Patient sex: M
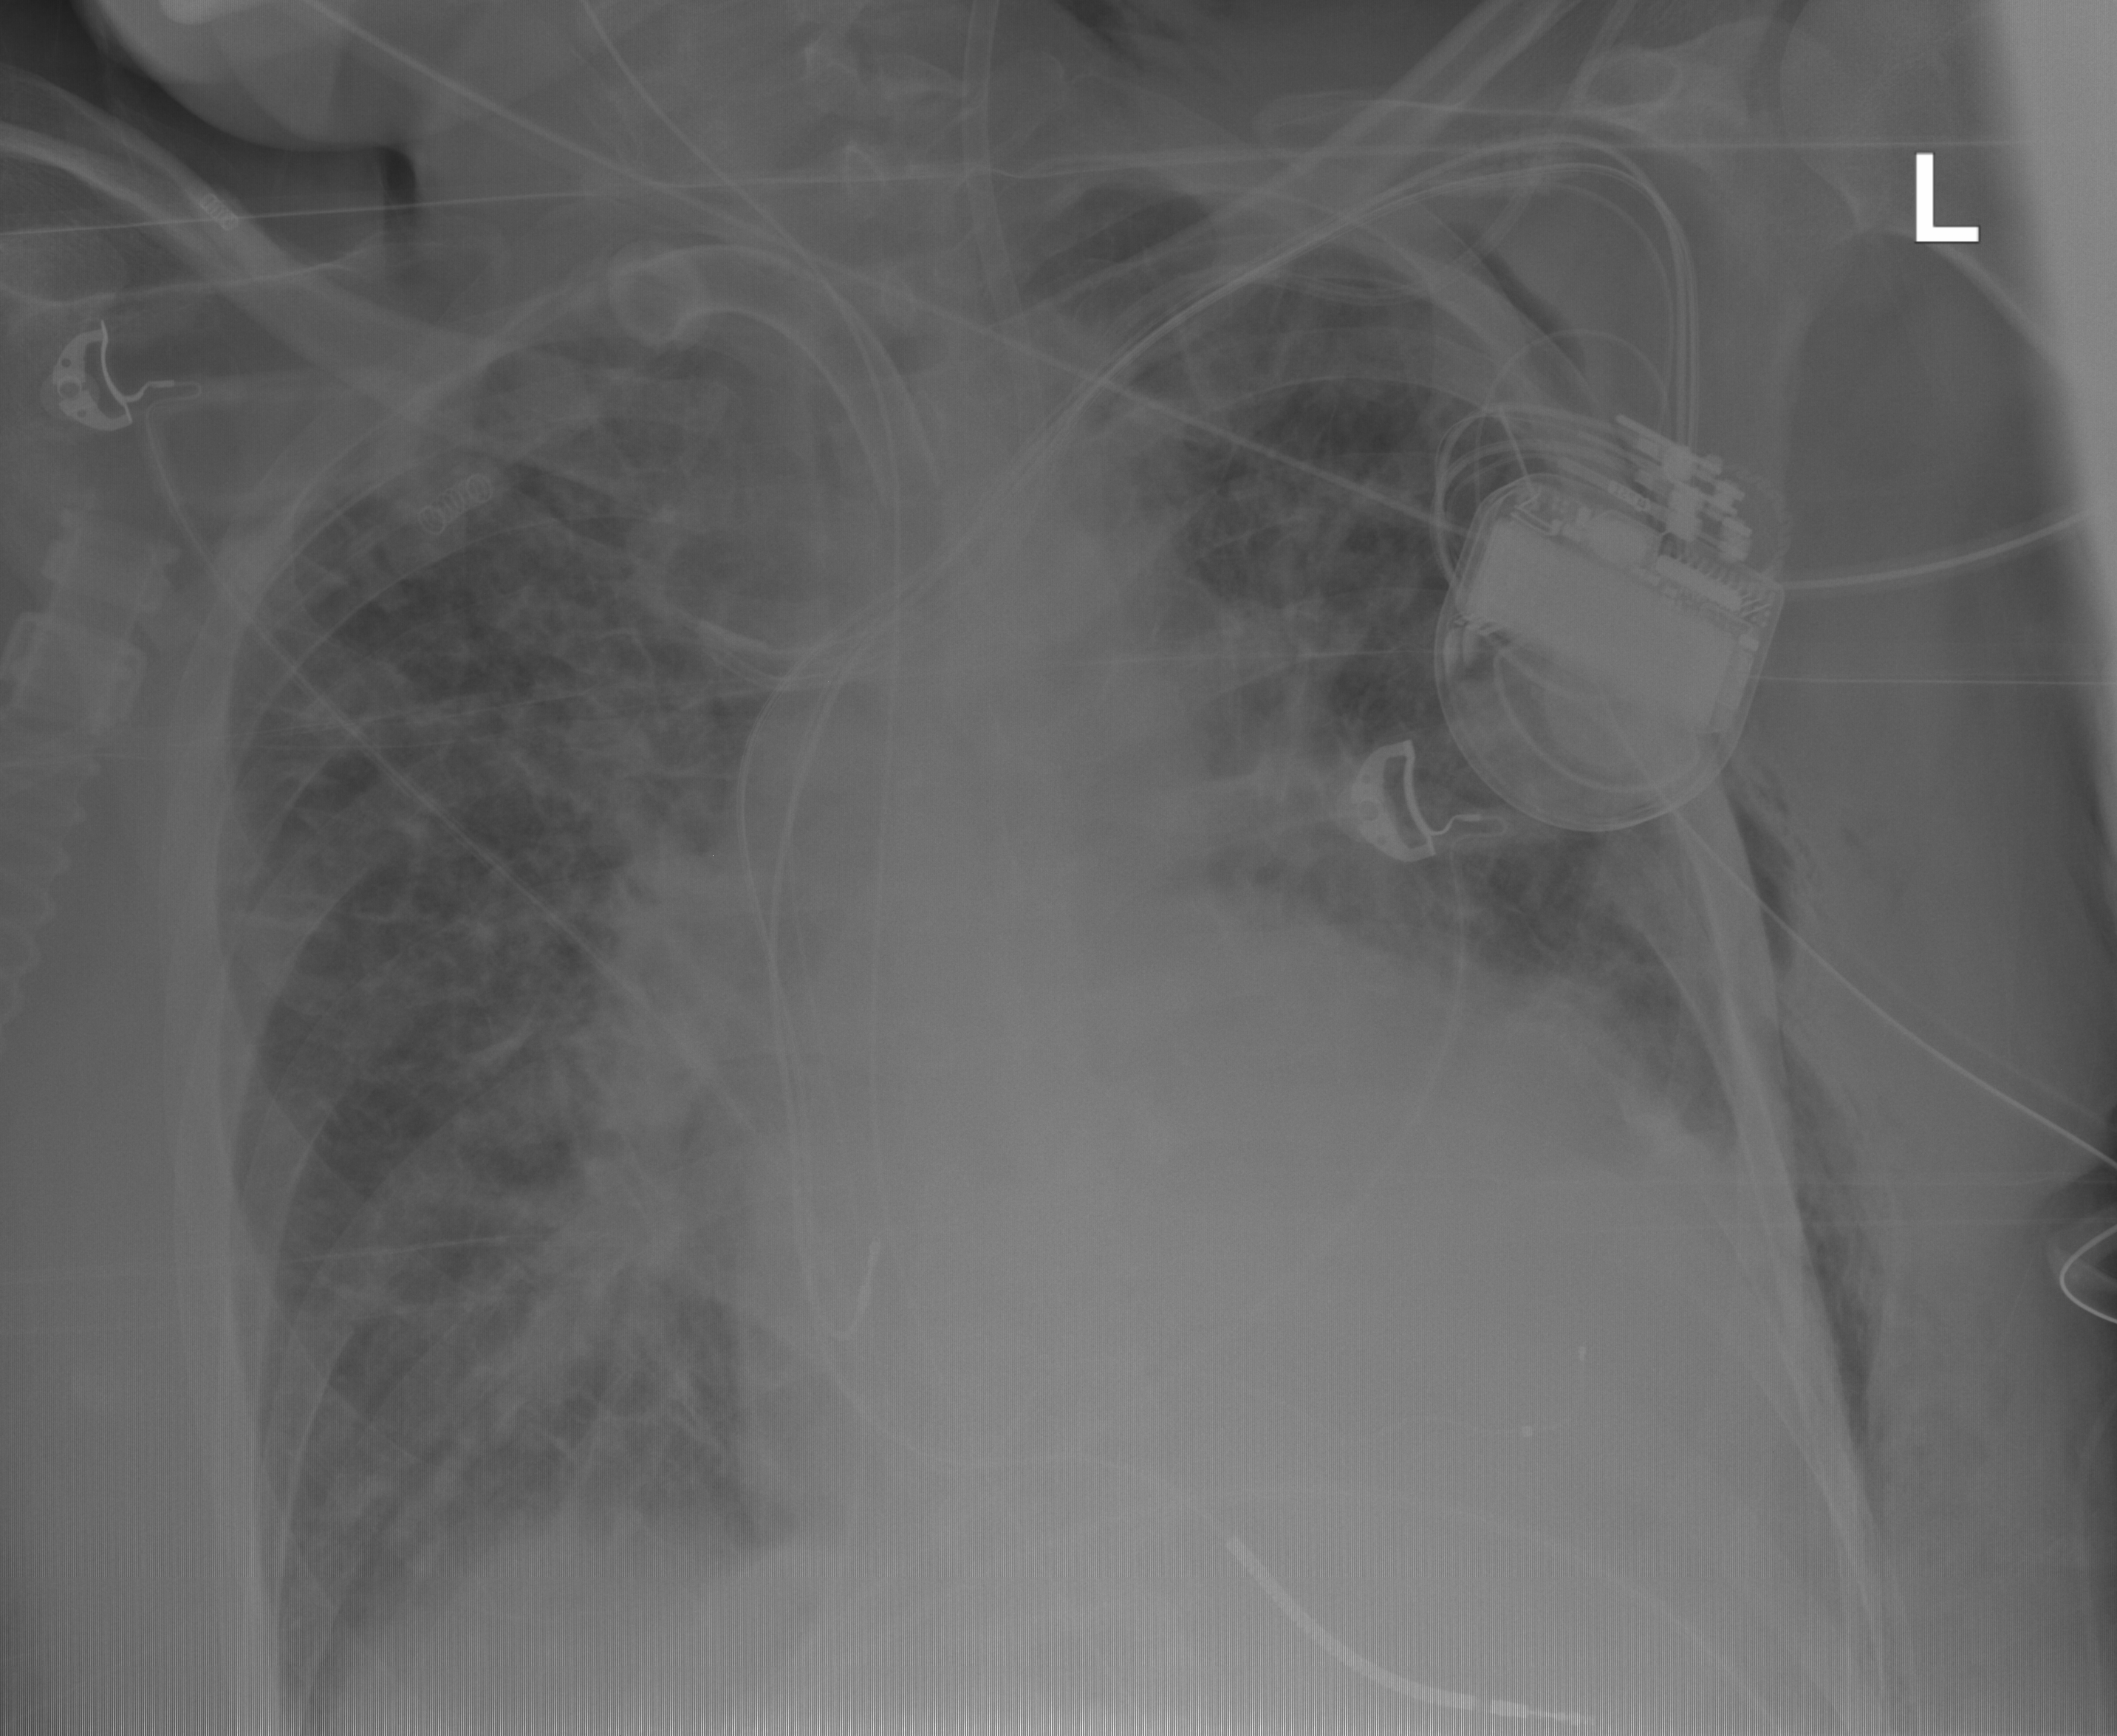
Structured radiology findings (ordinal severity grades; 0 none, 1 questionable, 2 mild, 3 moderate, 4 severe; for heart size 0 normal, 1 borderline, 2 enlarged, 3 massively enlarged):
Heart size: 2
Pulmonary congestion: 2
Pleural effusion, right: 2
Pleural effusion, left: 0
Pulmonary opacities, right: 2
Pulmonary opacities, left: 0
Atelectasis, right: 0
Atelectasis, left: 2